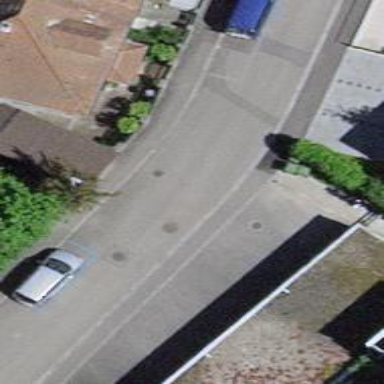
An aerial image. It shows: Road with steps.